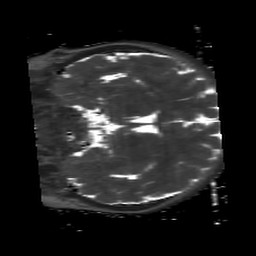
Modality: T2map
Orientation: coronal
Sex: male
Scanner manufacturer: siemens
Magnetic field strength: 3 T
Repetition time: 4 s